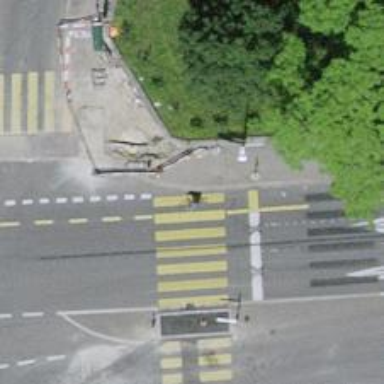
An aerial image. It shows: Kerb serving as barrier.